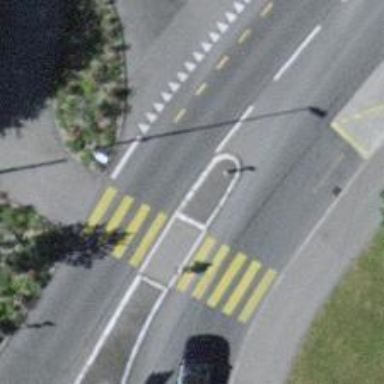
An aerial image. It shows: Kerb serving as barrier.